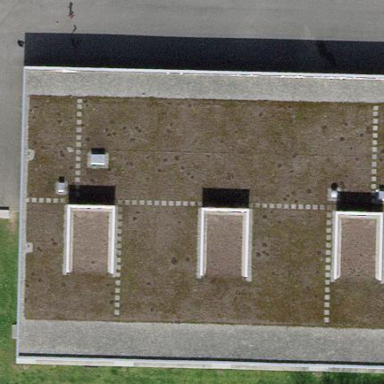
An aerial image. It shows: Kindergarten building.